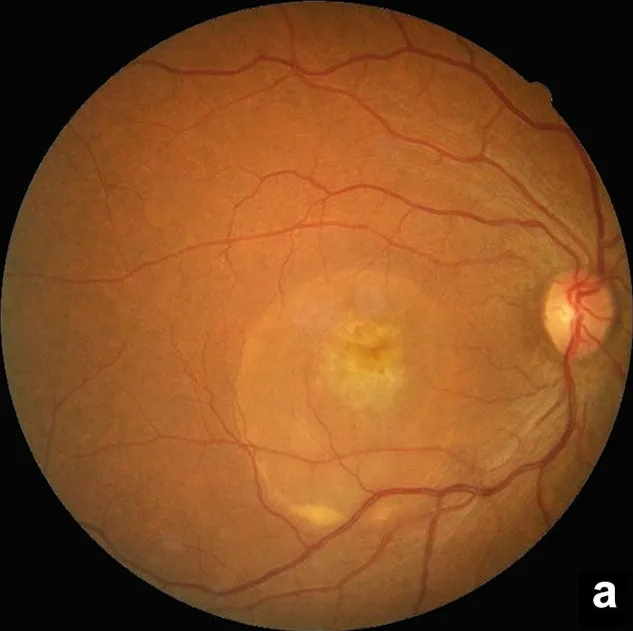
Color fundus photography.
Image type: ophthalmic_imaging (fundus_photograph)